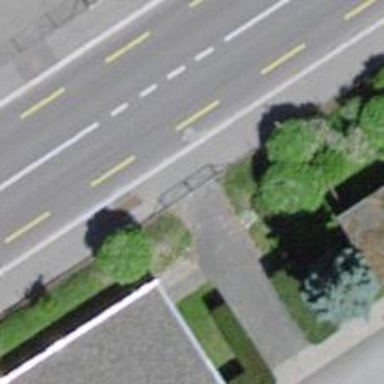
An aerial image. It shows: Gate.